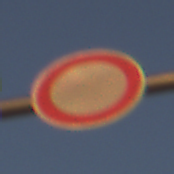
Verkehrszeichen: VerbotFahrzeugeAllerArt
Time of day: SunriseSunset
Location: Outdoor (Nature)
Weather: Clear
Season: NotSpecified
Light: Natural